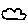
Label: cloud